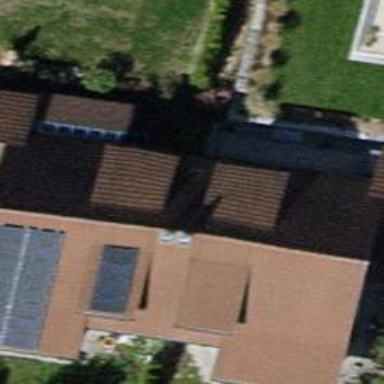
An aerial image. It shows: Semidetached house with gabled roof.